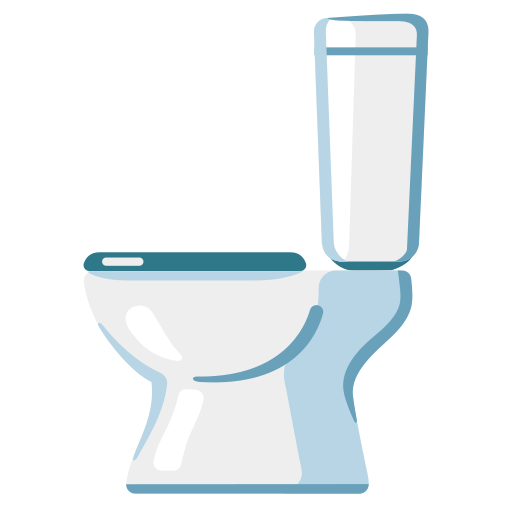
Emoji: 🚽